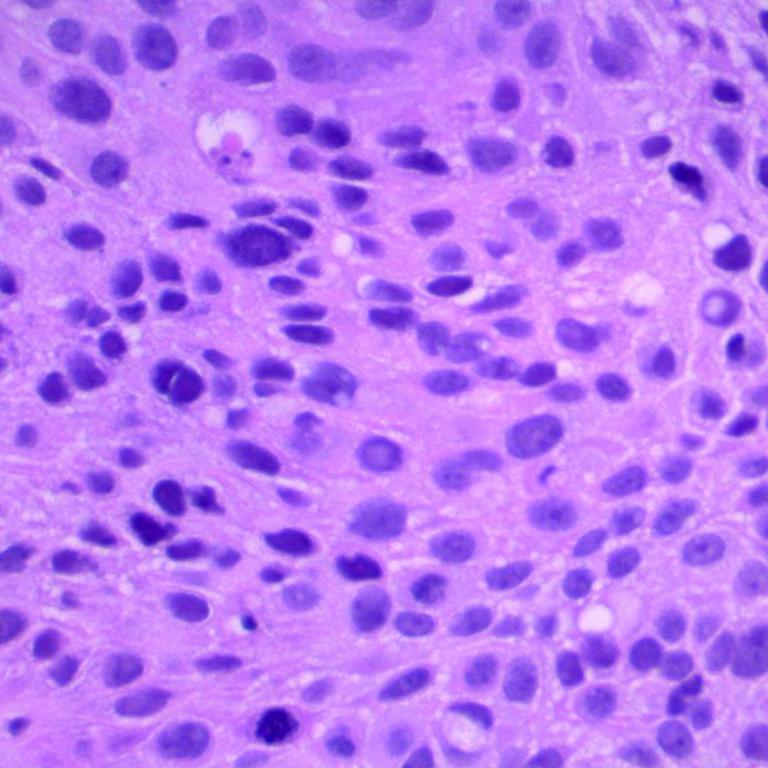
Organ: lung
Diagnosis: squamous carcinomas